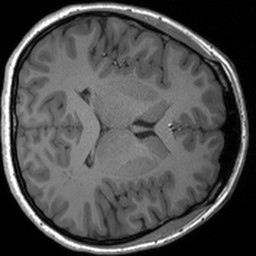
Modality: T1w
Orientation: axial
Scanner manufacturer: siemens
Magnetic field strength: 3 T
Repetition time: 1.54 s
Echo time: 0.00234 s